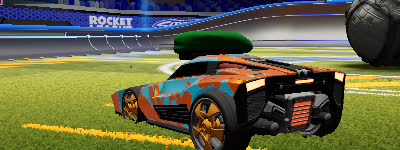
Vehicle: breakout